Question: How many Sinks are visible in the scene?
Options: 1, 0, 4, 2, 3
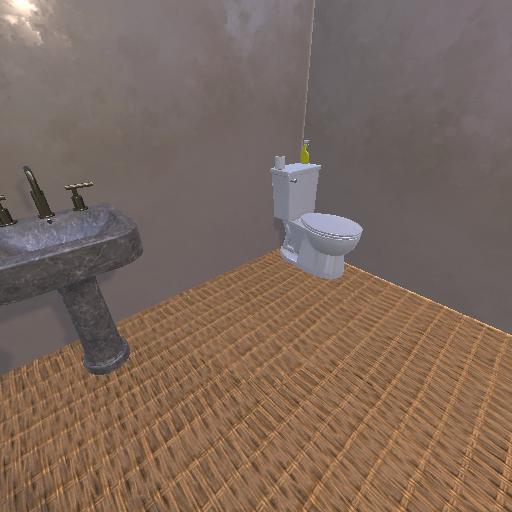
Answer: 1